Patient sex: M
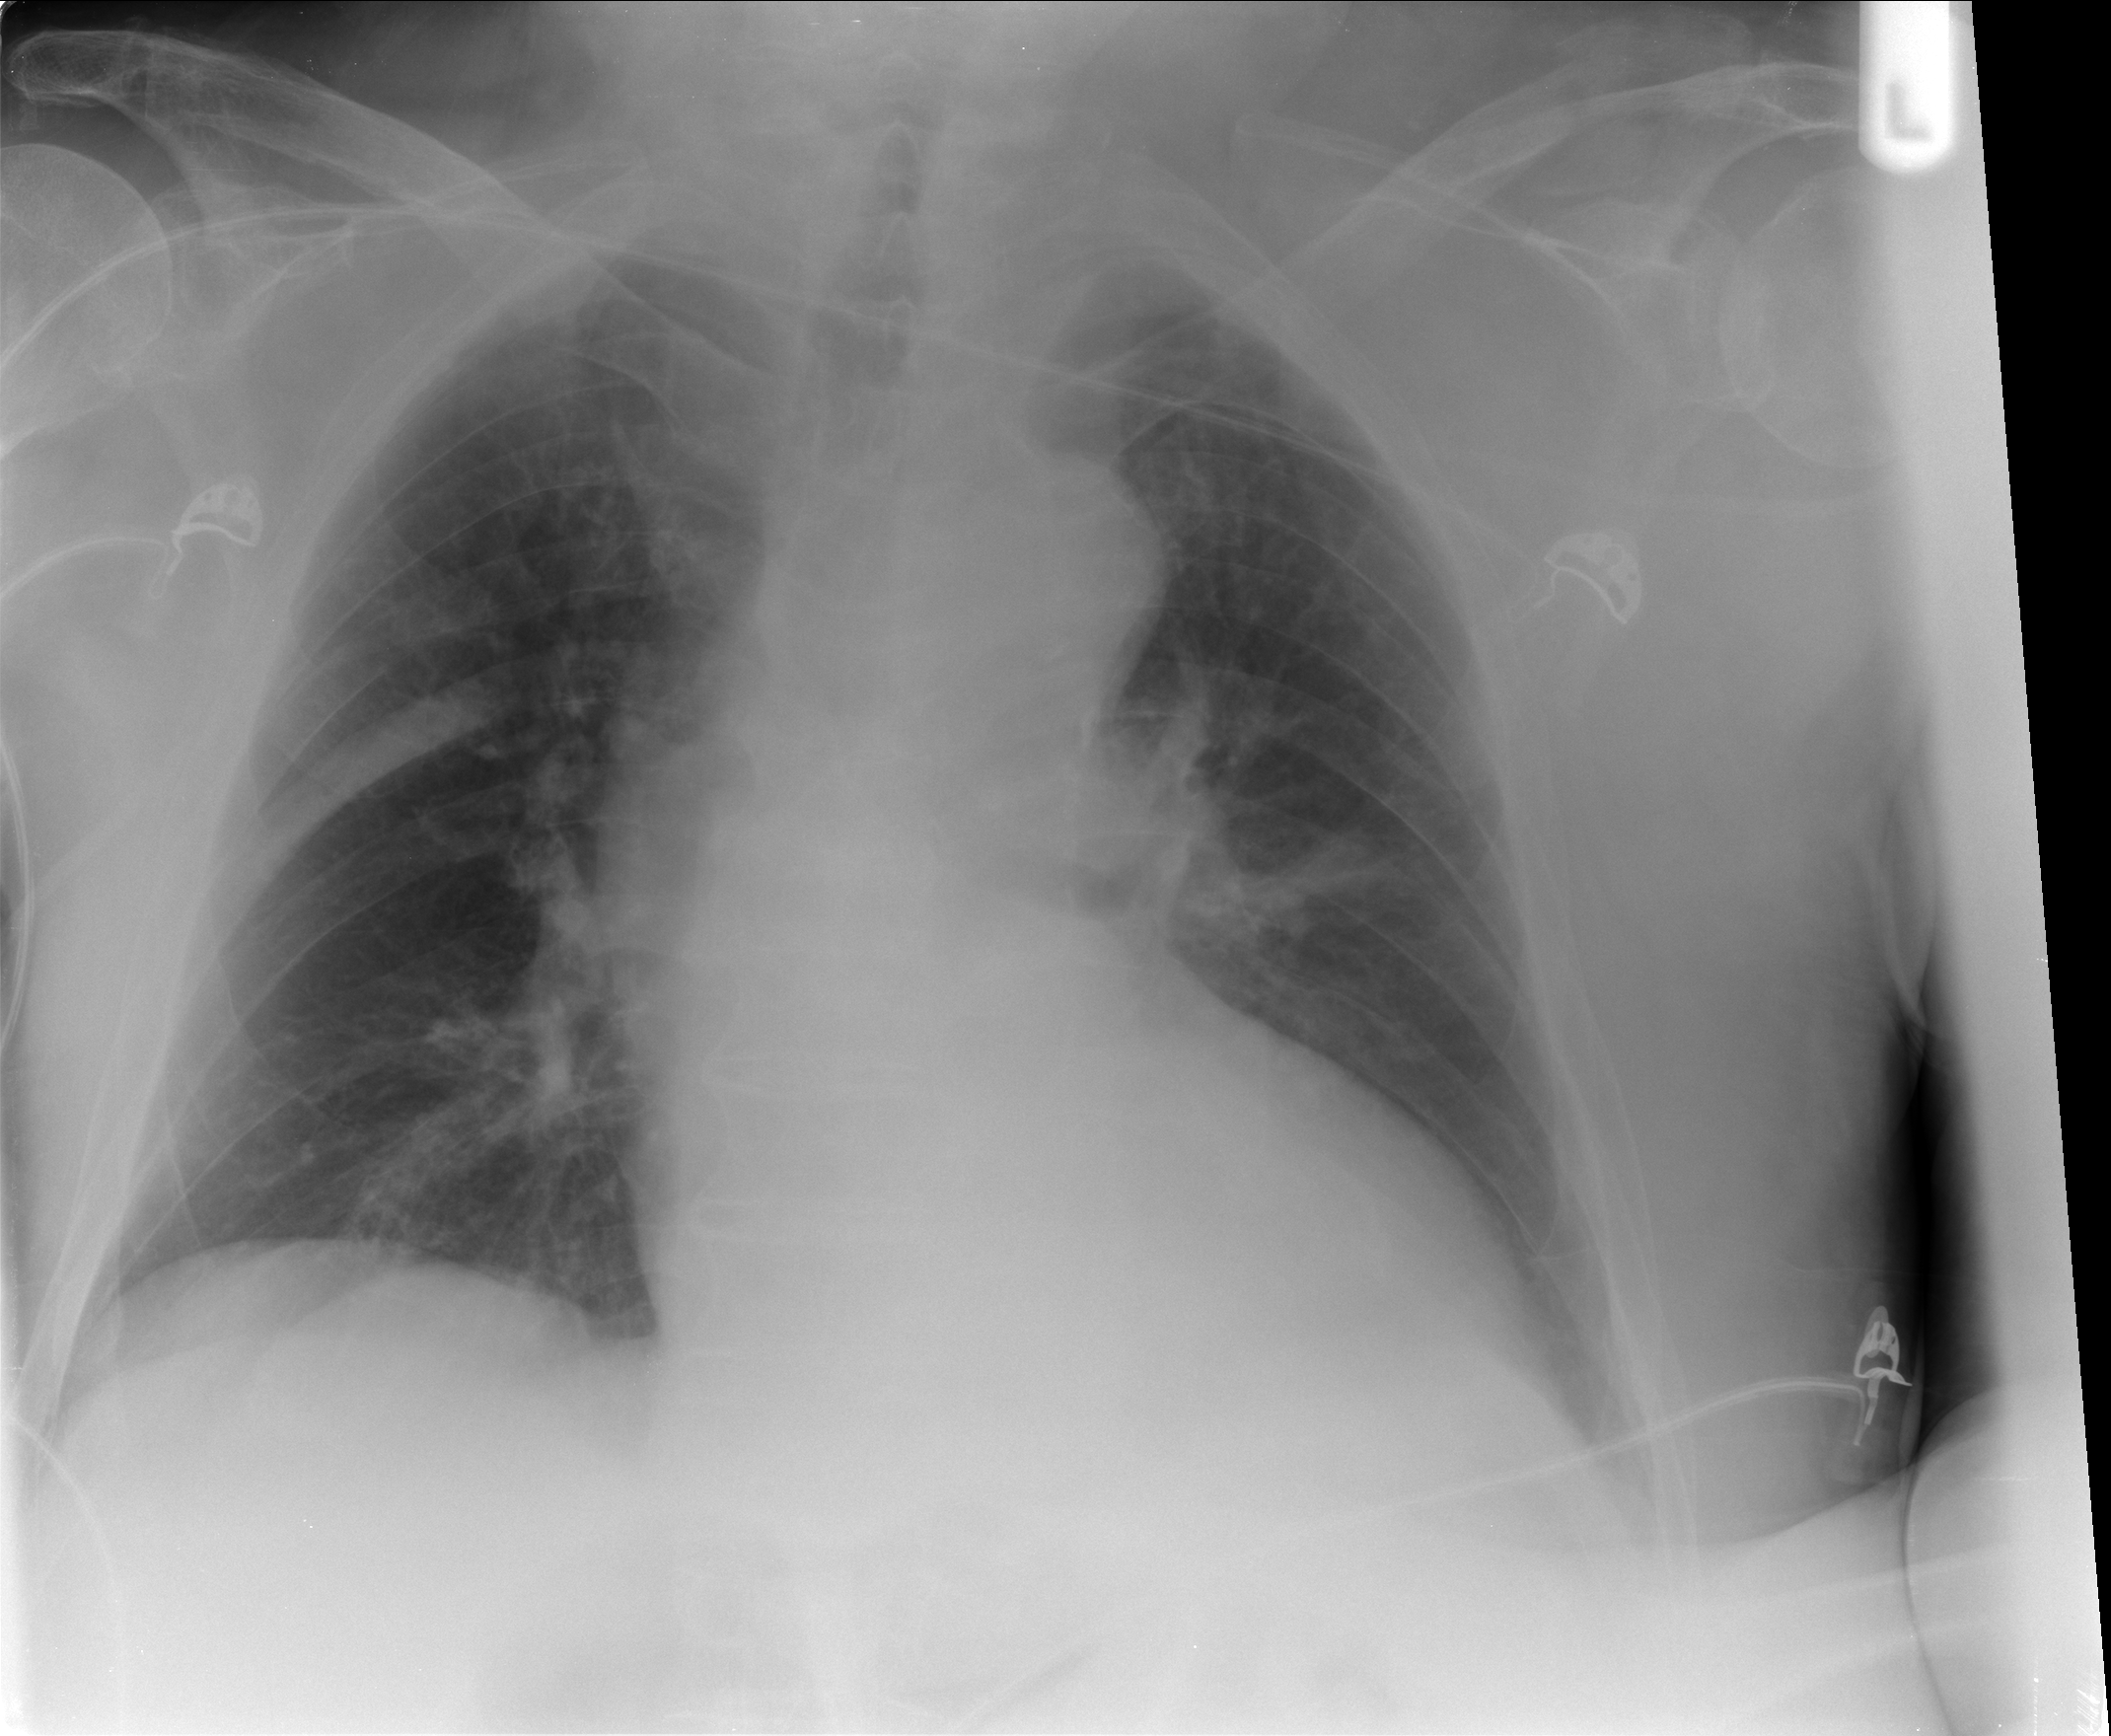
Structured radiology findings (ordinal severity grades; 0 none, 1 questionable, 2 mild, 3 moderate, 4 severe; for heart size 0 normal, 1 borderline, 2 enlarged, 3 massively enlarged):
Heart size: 2
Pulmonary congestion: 2
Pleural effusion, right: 0
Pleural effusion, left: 1
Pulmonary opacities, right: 0
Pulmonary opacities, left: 0
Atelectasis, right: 0
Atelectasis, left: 1